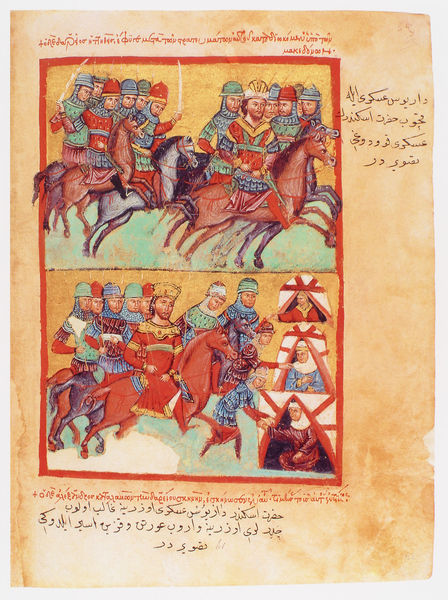
Titel: Der griechische Alexanderroman
Institution: Venedig, Hellenic Institute Codex Gr. 5
Schlagwörter: kampf, mann, frauen, gelb, grün, bunt, männer, rot, malerei, bild, gold, krone, pferd, pferde, reiter, reiten, farbig, schrift, krieg, schlacht, könig, soldaten, schriftzeichen, buch, orient, seite, illustration, schwert, schwerter, text, helm, hauben, ritter, rüstung, buchseite, pergament, helme, arabisch, griechisch, mittelalter, krieger, rötlich, kreuzzug, könige, königin, heilige, goldgrund, zelt, zelte, rüstungen, schrif, nonnen, buchmalerei, alexander, kreuzritter, manuskript, illumination, arbaisch, 1200, alexanderroman, aabisch